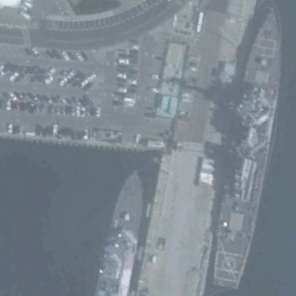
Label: destroyer